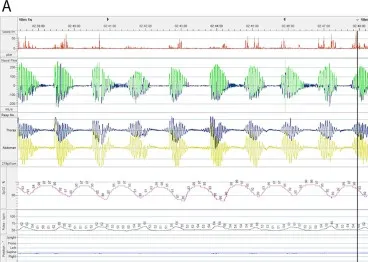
A, B, C. Diagnostic test - Home respiratory polygraphy performed in July 2007: respiratory pattern with recurrent central apneas and Cheyne Stokes pattern.
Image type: chart (chart)